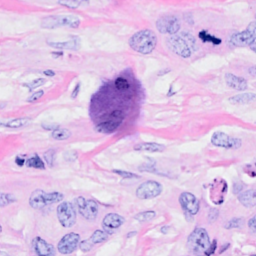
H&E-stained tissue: Breast